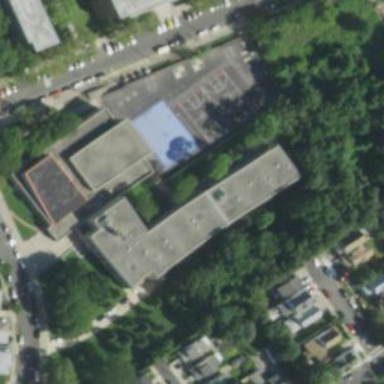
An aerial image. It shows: School.